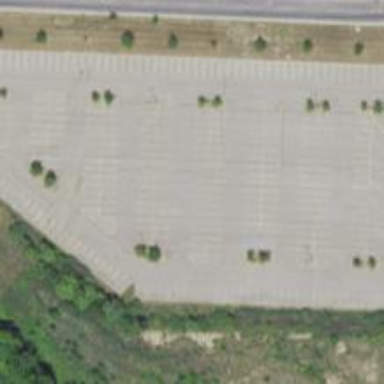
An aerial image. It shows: Parking aisle designated as service road.